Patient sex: M
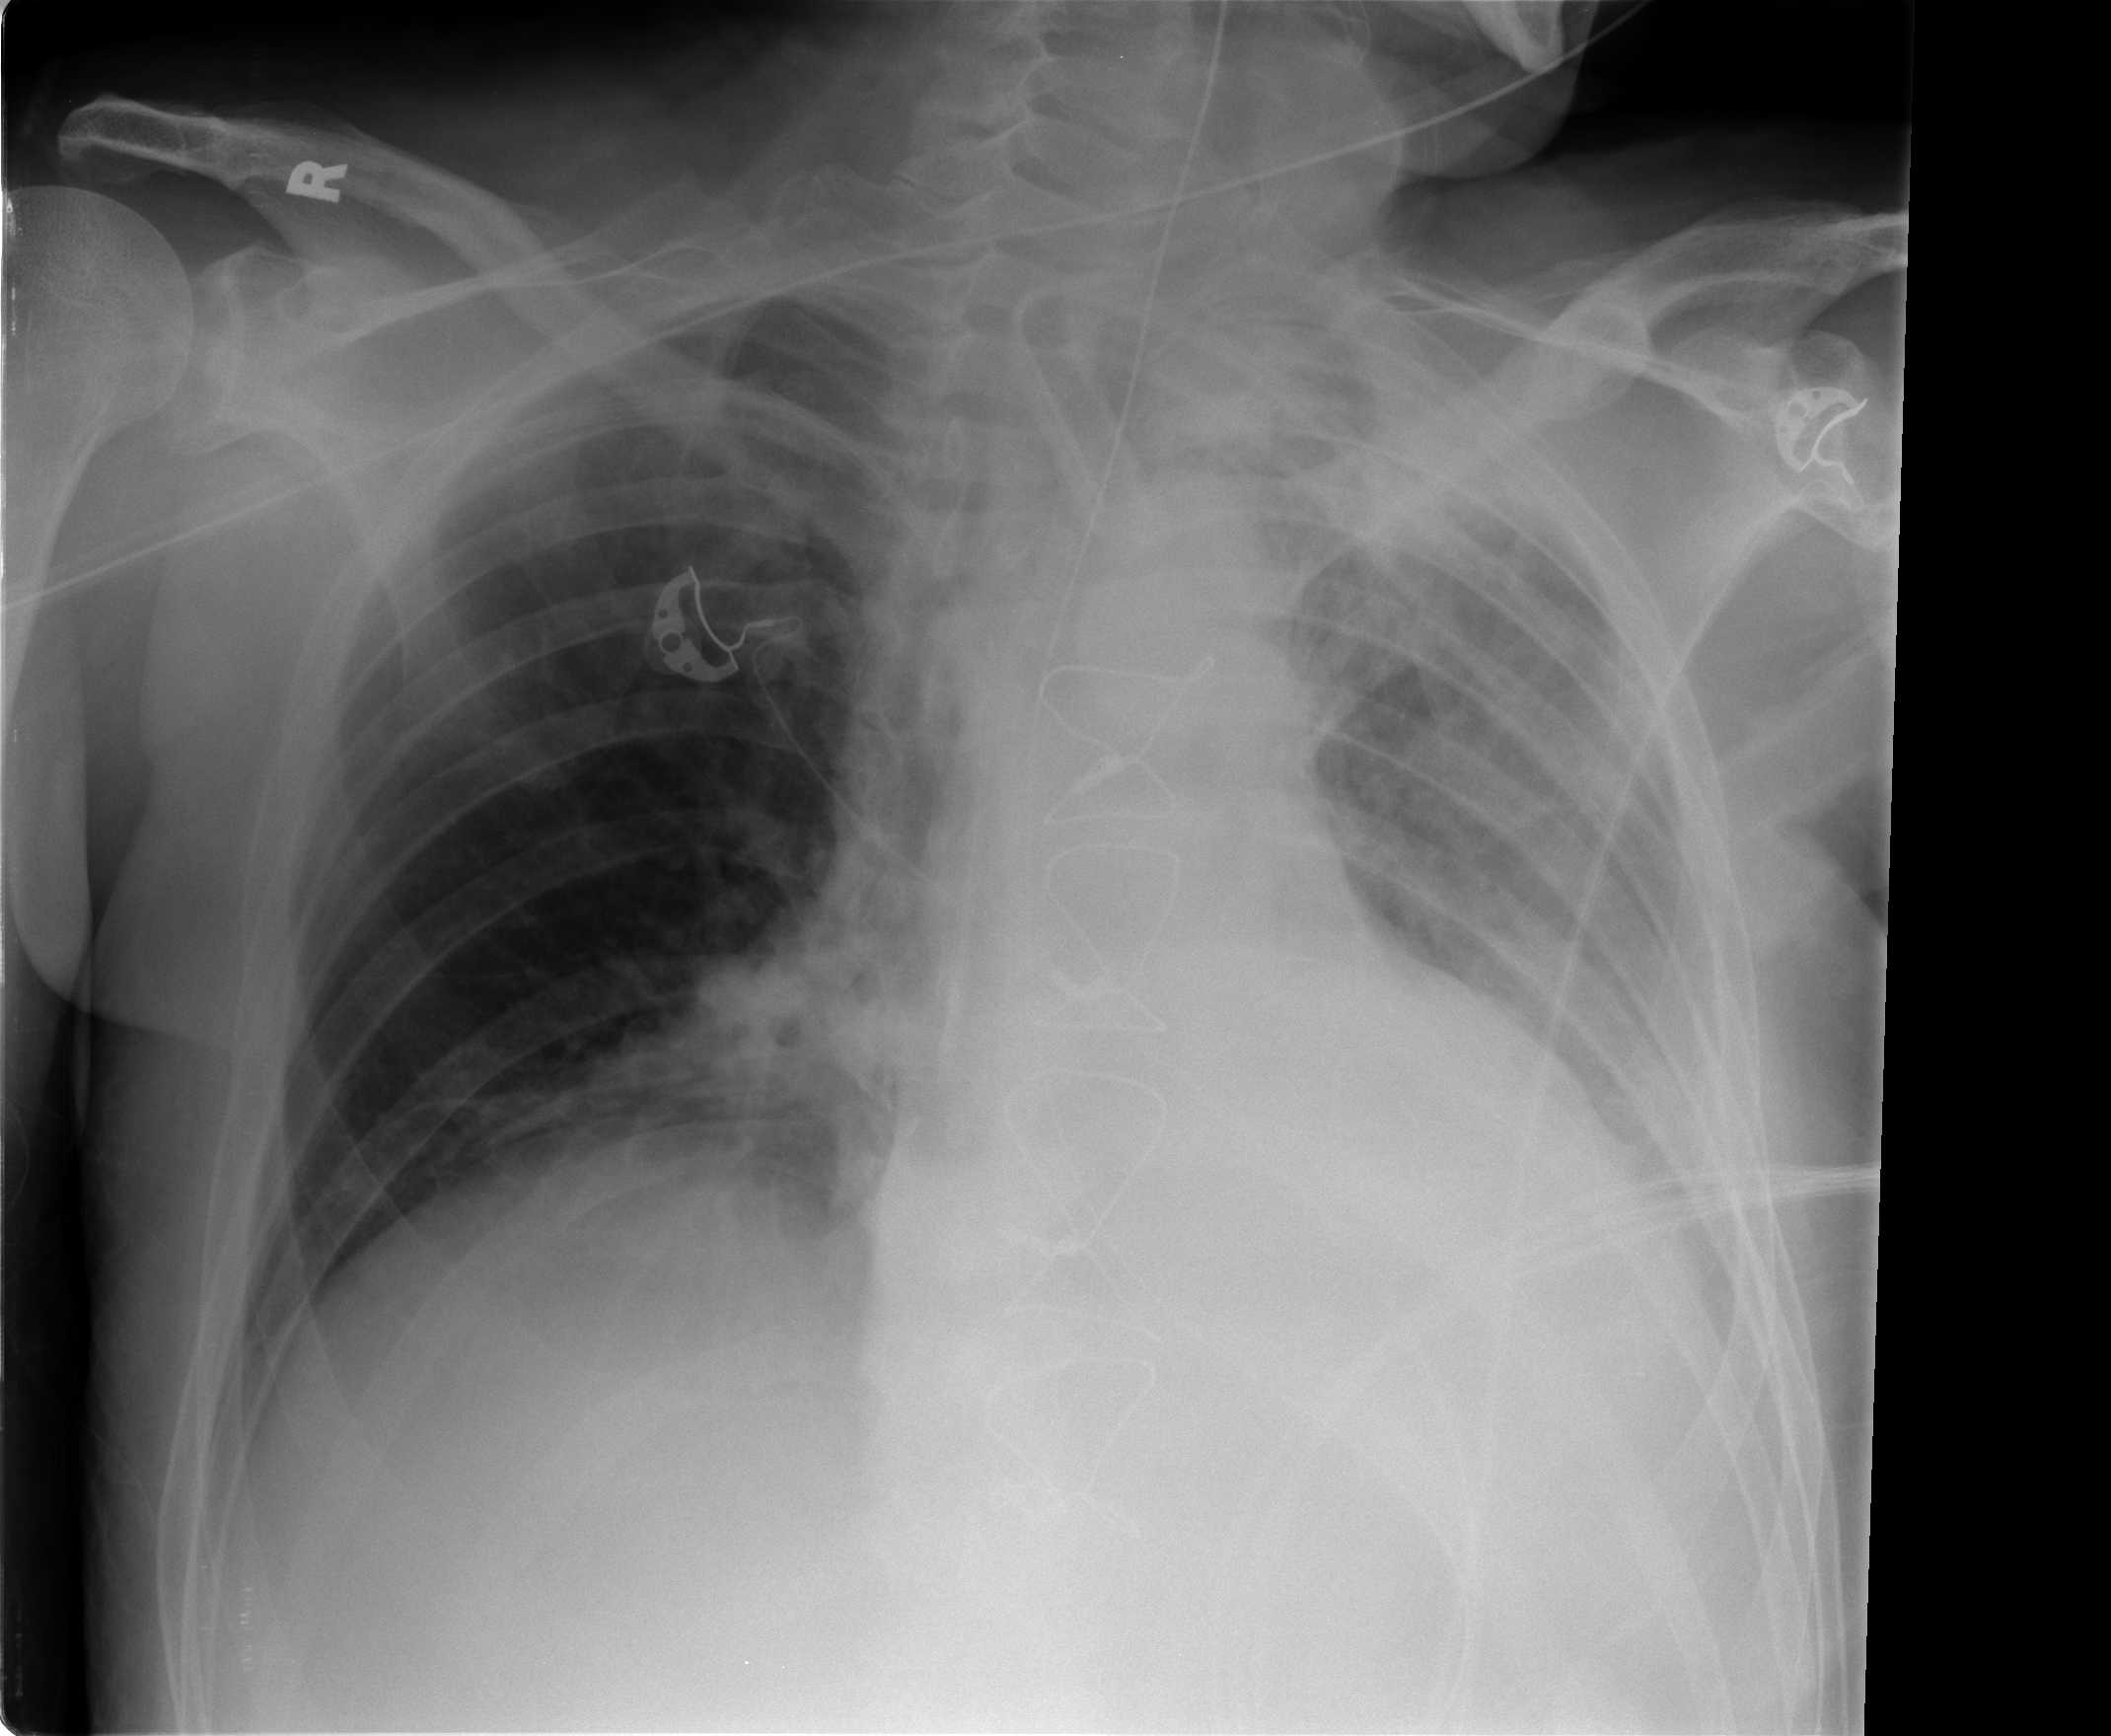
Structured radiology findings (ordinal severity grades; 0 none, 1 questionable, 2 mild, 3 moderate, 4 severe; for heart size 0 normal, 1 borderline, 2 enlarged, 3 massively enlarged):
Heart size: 0
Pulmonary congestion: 2
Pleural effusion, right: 0
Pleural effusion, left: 0
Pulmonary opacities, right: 0
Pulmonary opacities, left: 2
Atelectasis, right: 2
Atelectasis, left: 2